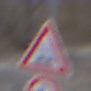
Verkehrszeichen: UnebeneFahrbahn
Zusatzzeichen unten: Geschwindigkeit5
Umgebung: Outdoor, Suburban
Tageszeit: MorningAfternoon
Wetter: Overcast
Licht: Natural
Jahreszeit: NotSpecified
Kontrast: LowContrast